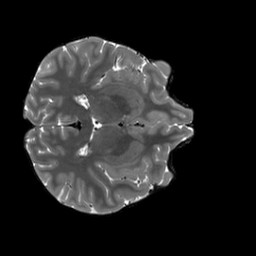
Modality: T2w
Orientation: axial
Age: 21
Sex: male
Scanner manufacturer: siemens
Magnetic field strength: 3 T
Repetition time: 3.2 s
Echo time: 0.566 s